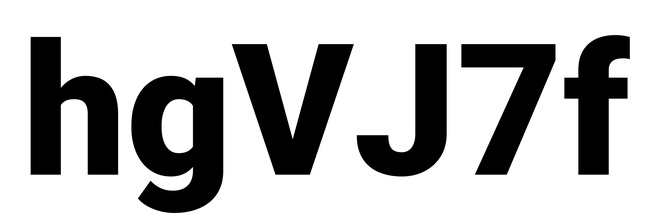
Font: Roboto_Black